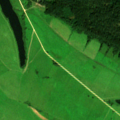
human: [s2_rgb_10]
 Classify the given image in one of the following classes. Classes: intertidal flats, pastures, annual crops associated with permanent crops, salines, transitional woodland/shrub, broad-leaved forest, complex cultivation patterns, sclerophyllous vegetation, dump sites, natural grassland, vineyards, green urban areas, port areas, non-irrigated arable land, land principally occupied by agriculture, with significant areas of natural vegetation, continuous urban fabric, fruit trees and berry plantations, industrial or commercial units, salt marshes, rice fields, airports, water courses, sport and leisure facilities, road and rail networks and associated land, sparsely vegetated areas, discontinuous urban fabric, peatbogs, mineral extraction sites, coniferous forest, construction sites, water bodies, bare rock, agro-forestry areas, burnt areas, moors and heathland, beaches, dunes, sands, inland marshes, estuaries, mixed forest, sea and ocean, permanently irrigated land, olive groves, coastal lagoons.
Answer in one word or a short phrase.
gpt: pastures, coniferous forest, mixed forest, water courses